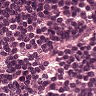
Metastatic tissue present: no